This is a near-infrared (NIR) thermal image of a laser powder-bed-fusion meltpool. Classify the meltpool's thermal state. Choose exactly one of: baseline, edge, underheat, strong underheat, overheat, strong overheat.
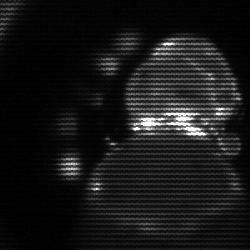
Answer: edge